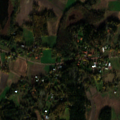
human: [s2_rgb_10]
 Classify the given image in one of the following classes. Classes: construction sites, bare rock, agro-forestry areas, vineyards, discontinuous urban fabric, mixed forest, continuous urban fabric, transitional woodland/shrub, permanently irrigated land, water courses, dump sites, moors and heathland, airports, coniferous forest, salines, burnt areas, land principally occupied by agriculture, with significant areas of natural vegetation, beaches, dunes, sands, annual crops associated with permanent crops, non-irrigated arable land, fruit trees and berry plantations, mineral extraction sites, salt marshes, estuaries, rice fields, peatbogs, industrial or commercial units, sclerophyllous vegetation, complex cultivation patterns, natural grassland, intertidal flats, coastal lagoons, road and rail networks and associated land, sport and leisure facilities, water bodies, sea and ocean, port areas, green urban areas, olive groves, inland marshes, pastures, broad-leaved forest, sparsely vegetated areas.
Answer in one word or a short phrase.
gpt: discontinuous urban fabric, non-irrigated arable land, land principally occupied by agriculture, with significant areas of natural vegetation, mixed forest